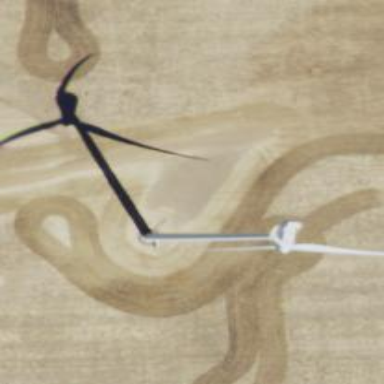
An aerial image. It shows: Wind generator powered by wind. The generator type is horizontal axis and it uses wind turbines.